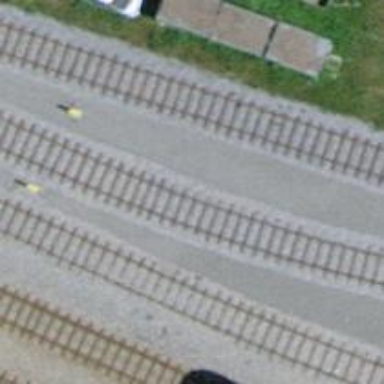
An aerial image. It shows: Single railway spur track.